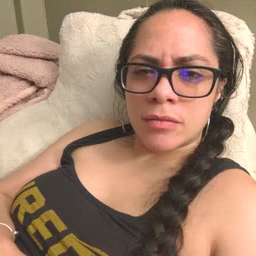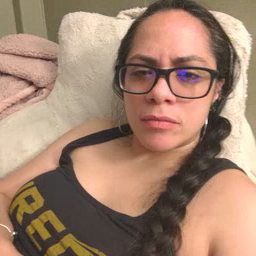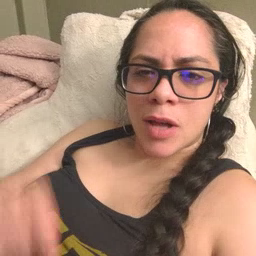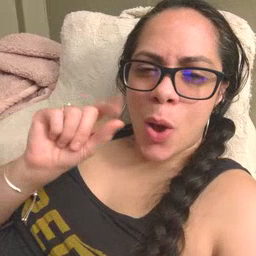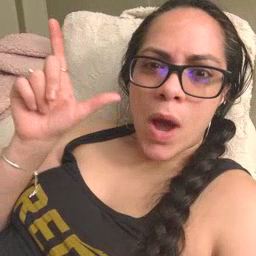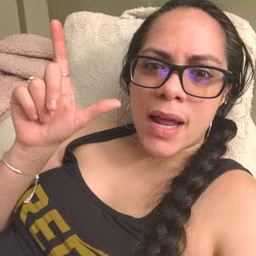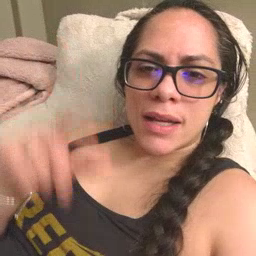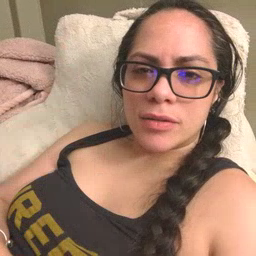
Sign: awake